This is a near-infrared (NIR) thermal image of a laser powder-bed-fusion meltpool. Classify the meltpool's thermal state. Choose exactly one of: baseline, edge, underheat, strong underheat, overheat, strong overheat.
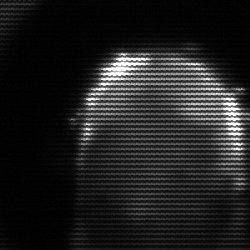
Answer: baseline